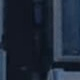
Vehicle type: Car